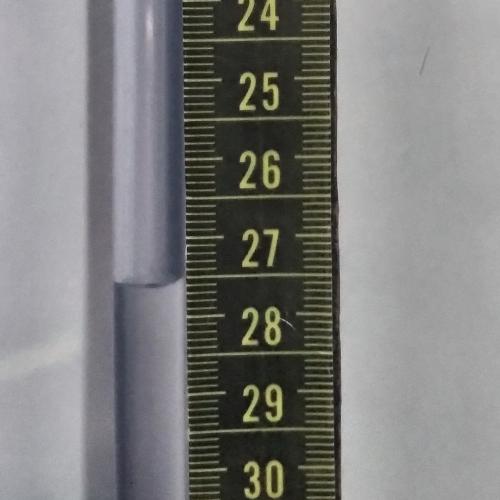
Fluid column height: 27.5 cm